Question: I have this data:
'''
structure(list(diff = structure(c(113, 6, 0, -18, -4, -3, -3,
-6, -6, -250, -7, -27, -8, 0, 0, -4, 0, 2, -1, -3, 0, -5, -5,
-5, -5, -8, -8, -8, -1, -1, 0, -1, -11, 0, 0, 0, 0, -1, -7, -8,
-3, -11, -60, -1, 0, 0, 0, 0, -124, -123), class = "difftime", units = "days")), row.names = c(NA,
50L), class = "data.frame")
'''
which produces this boxplot
'''
ggplot(df) +
geom_boxplot(
aes(
x = diff
)
) +
theme_light()
'''

I would like to color the left side of the panel (left to the median) in a color. And the right side of the panel in another color.
I just do not know how to get e.g. the minimum x-value of the panel (something around ~2700 maybe) and all the other three values '(xmax, ymin, ymax)', to get the proper aesthetics in a ggplot call roughly like this:
'''
m = median(df$diff)
ggplot(df) +
geom_boxplot(
aes(
x = diff
)
) +
geom_rect( # the left side
aes(
xmin = <xmin_of_panel>,
xmax = m,
ymax = <ymax_of_panel>,
ymin = <ymin_of_panel>
)
) +
geom_rect( # the right side
aes(
xmin = m,
xmax = <xmax_of_the_panel>,
ymax = <ymax_of_panel>,
ymin = <ymin_of_panel>
)
) +
theme_light()
'''
Maybe I can save the ggplot-object as a variable and get the coordinates limits as described here:
<URL>
But I'm not really sure how to do this properly
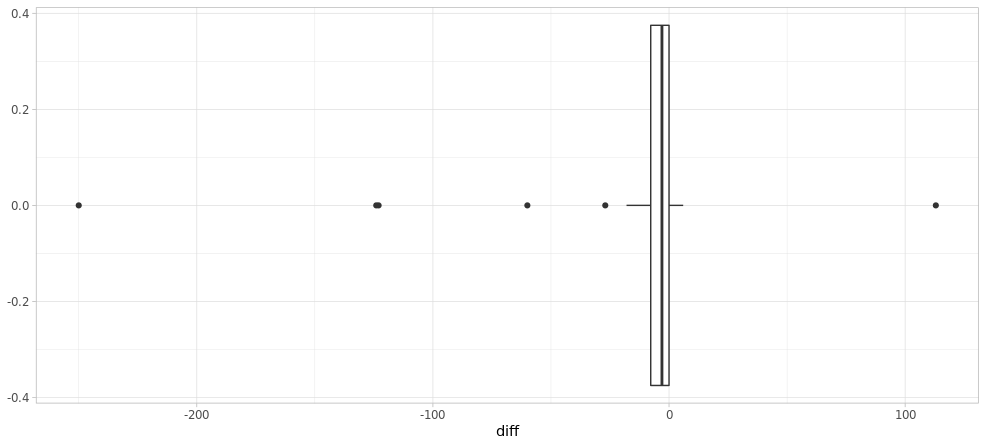
Answer: You can just use 'Inf' instead of the actual limits. Clipping will take care fo the rest:
'''
ggplot(df) +
geom_rect(aes(xmin = -Inf, xmax = median(diff), ymin = -Inf, ymax = Inf,
fill = "A"), show.legend = FALSE) +
geom_rect(aes(xmin = median(diff), xmax = Inf, ymin = -Inf, ymax = Inf,
fill = "B"), show.legend = FALSE) +
scale_fill_manual(values = c("firebrick3","forestgreen")) +
geom_boxplot(aes(diff)) +
theme_light()
'''
<URL>